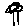
Label: tree